Question: I'm just starting to learn to program and am trying to write an Android app with an SQLite database. I'm running into a compilation error that I don't really understand how to fix.
When trying to run the app I get the following error:
'''
error: method addData in class DatabaseHelper cannot be applied to given types;
required: String,String,String,String,String,String
found: String
reason: actual and formal argument lists differ in length
'''
Here is the code for the Database Helper:
'''
package com.tt.www.ca2;
import android.content.ContentValues;
import android.content.Context;
import android.database.sqlite.SQLiteDatabase;
import android.database.sqlite.SQLiteOpenHelper;
import android.util.Log;
public class DatabaseHelper extends SQLiteOpenHelper {
public static final String DATABASE_NAME = "CannApicius1";
public static final String TAG = "DatabaseHelper";
public static final String TABLE_NAME1 = "Users";
public static final String USERID = "UserID";
public static final String USERNAME = "UserName";
public static final String NAME1 = "FirstName";
public static final String NAME2 = "LastName";
public static final String COMPANYNAME = "Company";
public static final String USEREMAIL = "EmailAddress";
public DatabaseHelper(Context context) {
super(context, DATABASE_NAME, null, 1);
}
@Override
public void onCreate(SQLiteDatabase db) {
String createTable = "create table " + TABLE_NAME1 + "(USERID INTEGER PRIMARY KEY AUTOINCREMENT, USERNAME Text, NAME1 Text, NAME2 Text, COMPANYNAME Text, USEREMAIL Text)";
db.execSQL(createTable);
}
@Override
public void onUpgrade(SQLiteDatabase db, int oldVersion, int newVersion) {
db.execSQL("DROP TABLE IF EXISTS "+TABLE_NAME1);
onCreate(db);
}
public boolean addData(String UserID, String UserName, String FirstName, String LastName, String Company, String EmailAddress) {
SQLiteDatabase db = this.getWritableDatabase();
ContentValues contentValues = new ContentValues();
contentValues.put(USERID,UserID);
contentValues.put(USERNAME,UserName);
contentValues.put(NAME1,FirstName);
contentValues.put(NAME2,LastName);
contentValues.put(COMPANYNAME, Company);
contentValues.put(USEREMAIL,EmailAddress);
Log.d(TAG, "addData: Adding" + UserID + " to " + TABLE_NAME1);
long result = db.insert(TABLE_NAME1,null,contentValues);
if(result == -1)
return false;
else
return true;
}
'''
}
Here is the java code for the activity in which the data I'm trying to save is entered:
'''
package com.tt.www.ca2;
import android.os.Bundle;
import android.support.v7.app.AppCompatActivity;
import android.view.View;
import android.widget.EditText;
import android.widget.ImageButton;
import android.widget.TextView;
import android.widget.Toast;
public class EditUserInfo extends AppCompatActivity {
DatabaseHelper myDb;
TextView seeUserID;
EditText editUsername,editFirstName,editLastName,editCompanyName,editEmail;
ImageButton btnsaveuserdata;
@Override
protected void onCreate(Bundle savedInstanceState) {
super.onCreate(savedInstanceState);
setContentView(R.layout.activity_edit_user_info);
seeUserID = (TextView) findViewById(R.id.userIDview);
editUsername = (EditText) findViewById(R.id.username);
editFirstName = (EditText) findViewById(R.id.name1);
editLastName = (EditText) findViewById(R.id.name2);
editCompanyName = (EditText) findViewById(R.id.companyname);
editEmail = (EditText) findViewById(R.id.emailaddress);
btnsaveuserdata = (ImageButton) findViewById(R.id.savesettingsbtn);
myDb = new DatabaseHelper(this);
btnsaveuserdata.setOnClickListener(new View.OnClickListener() {
@Override
public void onClick(View v) {
String newEntry = seeUserID.getText().toString();
editUsername.getText().toString();
editFirstName.getText().toString();
editLastName.getText().toString();
editLastName.getText().toString();
editCompanyName.getText().toString();
editEmail.getText().toString();
if (editUsername.length() != 0) {
AddData(newEntry);
editUsername.setText("");
} else {
toastMessage("You must put something in the username field");
}
}
});
}
public void AddData(String newEntry) {
boolean insertData = myDb.addData(newEntry);
if (insertData) {
toastMessage("Data Inserted Successfully");
} else {
toastMessage("Something Went Wrong!");
}
}
private void toastMessage(String message){
Toast.makeText(this,message,Toast.LENGTH_SHORT).show();
}
}
'''
The code editor identifies the line "boolean insertData = myDb.addData(newEntry);" as the
source of the error, but I'm struggling to figure out how to get mbDb to find all of the data strings.

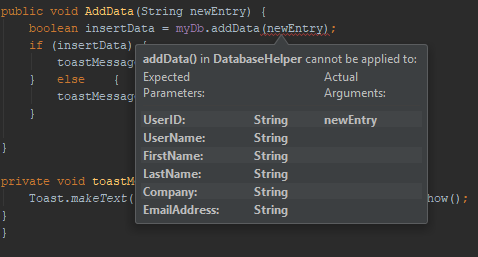
Answer: Your 'addData()' Function In 'DatabaseHelper.java' Takes 6 String Type Arguments As Shown Below
'''
public boolean addData(String UserID, String UserName, String FirstName, String LastName, String Company, String EmailAddress)/*<-Over Here*/ {
SQLiteDatabase db = this.getWritableDatabase();
ContentValues contentValues = new ContentValues();
contentValues.put(USERID,UserID);
contentValues.put(USERNAME,UserName);
contentValues.put(NAME1,FirstName);
contentValues.put(NAME2,LastName);
contentValues.put(COMPANYNAME, Company);
contentValues.put(USEREMAIL,EmailAddress);
Log.d(TAG, "addData: Adding" + UserID + " to " + TABLE_NAME1);
long result = db.insert(TABLE_NAME1,null,contentValues);
if(result == -1)
return false;
else
return true;
}
'''
But when you are calling that('addData()') function on 'EditUserInfo.java' You Are Passing Only 1 Argument Shown Below:-
'''
public void AddData(String newEntry) {
boolean insertData = myDb.addData(newEntry);/*<-Over Here*/
if (insertData) {
toastMessage("Data Inserted Successfully");
} else {
toastMessage("Something Went Wrong!");
}
}
'''
'AddData():-'
You Need To Add More Arguments Like This:-
'''
public void AddData(String userId, String username, String name1, String name2, String companyName, String userEmail) {
boolean insertData = myDb.addData(userId,username,name1,name2,companyName,userEmail);
if (insertData) {
toastMessage("Data Inserted Successfully");
} else {
toastMessage("Something Went Wrong!");
}
}
'''
'onCreate()':-
'''
@Override
protected void onCreate(Bundle savedInstanceState) {
super.onCreate(savedInstanceState);
setContentView(R.layout.activity_edit_user_info);
seeUserID = (TextView) findViewById(R.id.userIDview);
editUsername = (EditText) findViewById(R.id.username);
editFirstName = (EditText) findViewById(R.id.name1);
editLastName = (EditText) findViewById(R.id.name2);
editCompanyName = (EditText) findViewById(R.id.companyname);
editEmail = (EditText) findViewById(R.id.emailaddress);
btnsaveuserdata = (ImageButton) findViewById(R.id.savesettingsbtn);
myDb = new DatabaseHelper(this);
btnsaveuserdata.setOnClickListener(new View.OnClickListener() {
@Override
public void onClick(View v) {
String userId= seeUserID.getText().toString();
String username = editUsername.getText().toString();
String name1 = editFirstName.getText().toString();
String name2 = editLastName.getText().toString();
String companyName = editCompanyName.getText().toString();
String userEmail = editEmail.getText().toString();
if (editUsername.getText().toString().equals("")) {
AddData(userId,username,name1,name2,companyName,userEmail);
editUsername.setText("");
} else {
toastMessage("You must put something in the username field");
}
}
});
}
'''